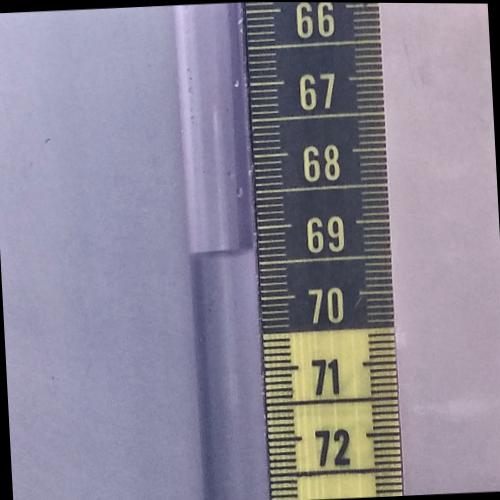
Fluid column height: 69.3 cm